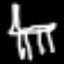
Label: chair